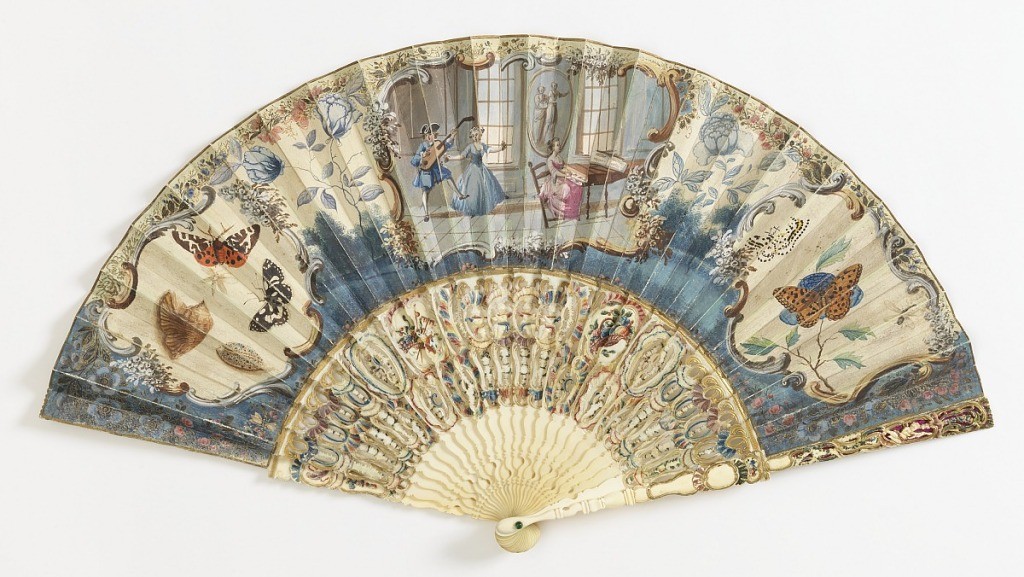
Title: Pleated fan and case
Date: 1730–60
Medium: Painted parchment leaf, carved, pierced, painted and gilt ivory sticks
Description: Pleated fan with a painted parchment leaf with three cartouches: the center shows an interior with a man and two women playing music and dancing; the two side cartouches show butterflies and shells. Scattered insects on the reverse, with a floral border. Twenty-four ivory sticks which are carved, pierced, painted and gilt, with amorini, fruit and flower chains, and with red foil inserted in the guard sticks. Embroidered case with red lining, removable lid.